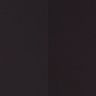
Metastatic tissue present: no